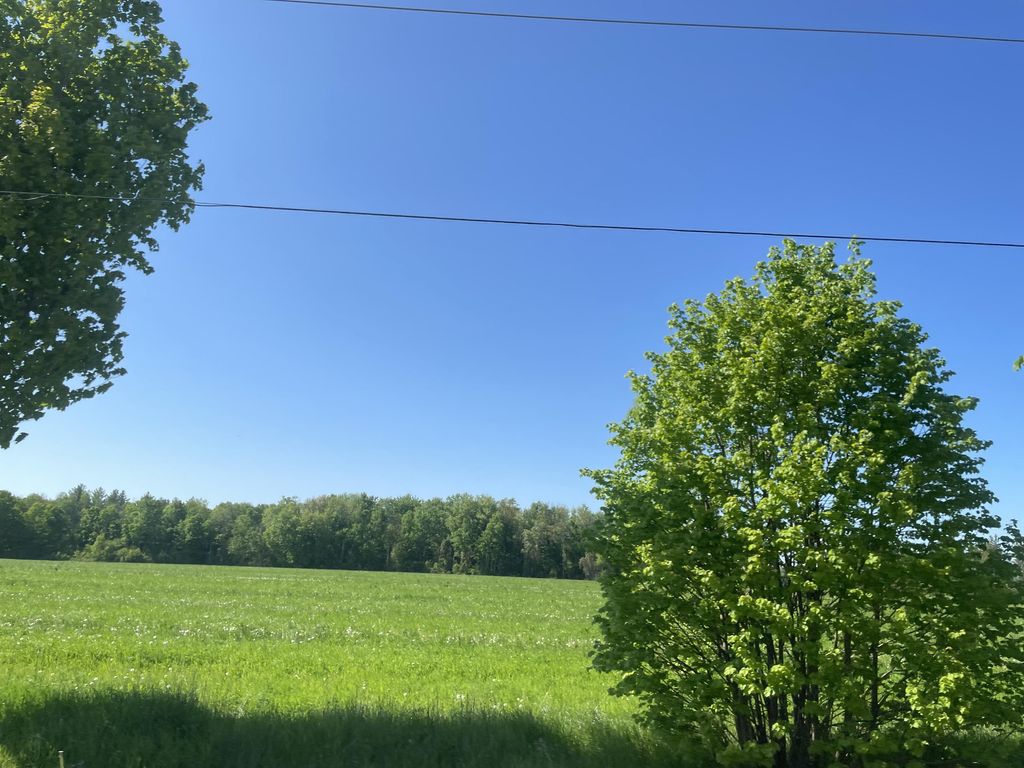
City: kitchener-waterloo